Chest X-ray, AP view. Patient: 57 years old, sex F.
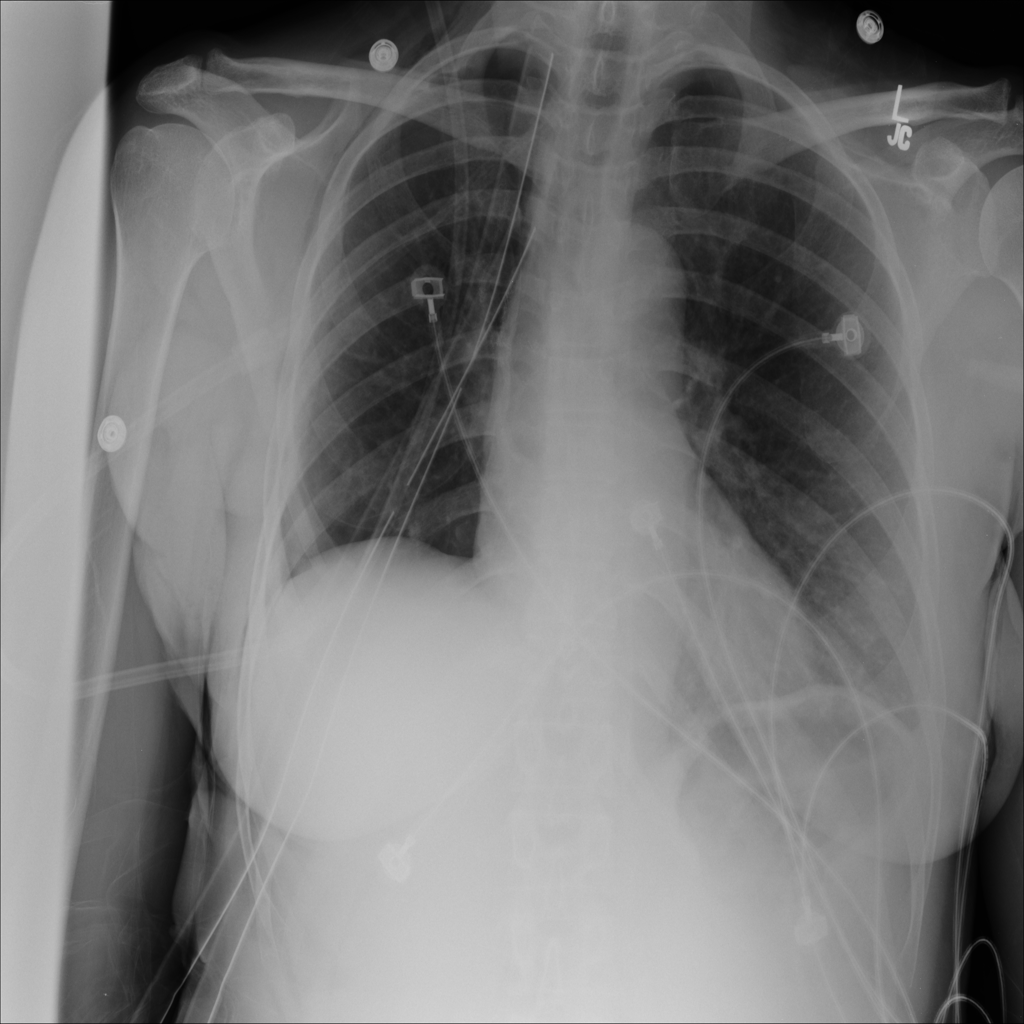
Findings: Mass, Pneumothorax